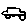
Label: car